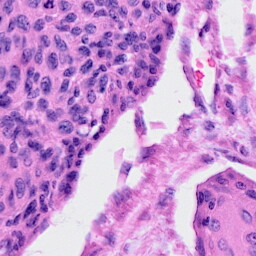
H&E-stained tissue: Cervix